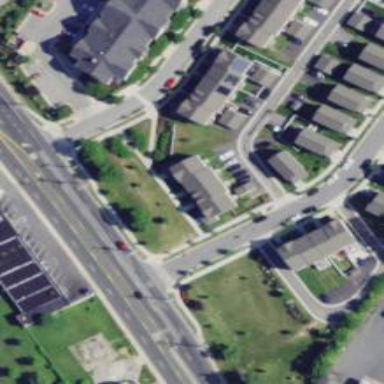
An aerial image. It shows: Alley classified as service road.